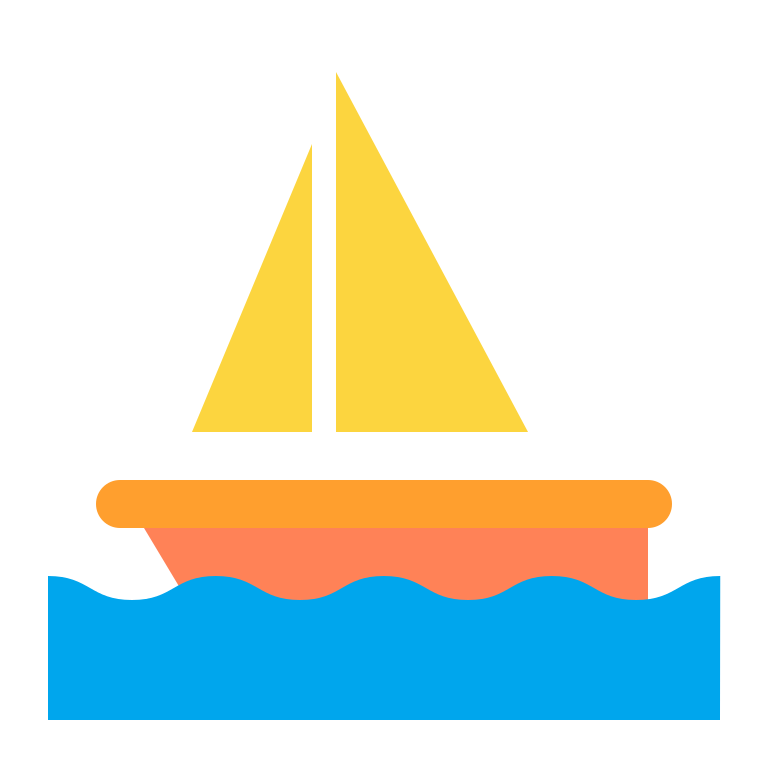
sailboat flat